Interaction volume radius: 5 \u00c5
Interaction volume height: 20 \u00c5
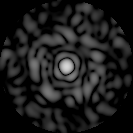
Disorder parameter: 0.8804